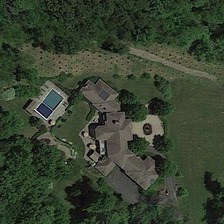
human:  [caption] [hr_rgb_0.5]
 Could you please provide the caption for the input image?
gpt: many green trees are around a building .

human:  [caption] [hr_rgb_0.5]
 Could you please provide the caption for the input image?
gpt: many green trees are around a building .

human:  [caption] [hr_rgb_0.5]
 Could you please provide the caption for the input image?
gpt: many green trees are around a building .

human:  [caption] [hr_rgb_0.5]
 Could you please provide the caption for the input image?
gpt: many green trees are around a building .

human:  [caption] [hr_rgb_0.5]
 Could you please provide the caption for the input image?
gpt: many green trees are around a building .